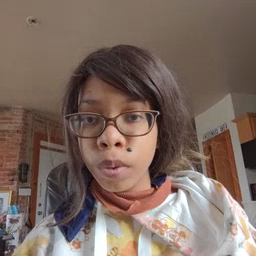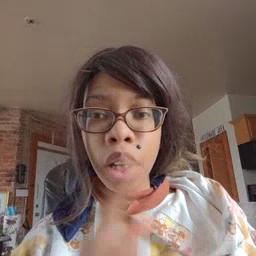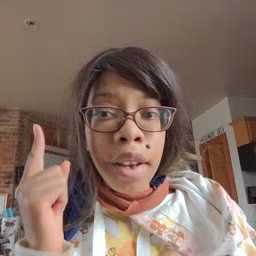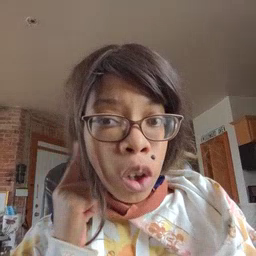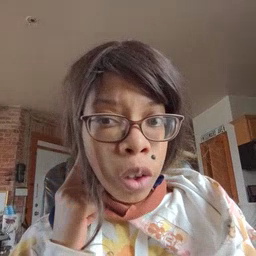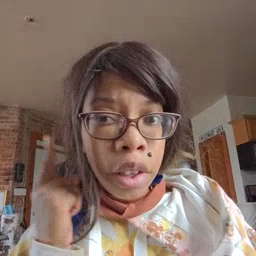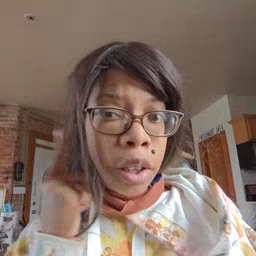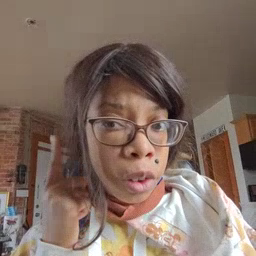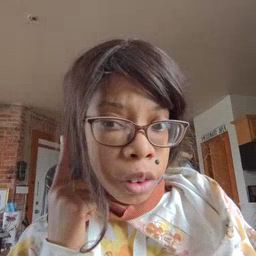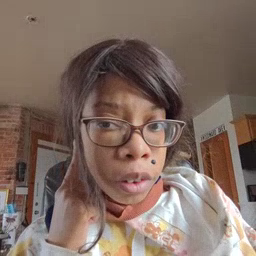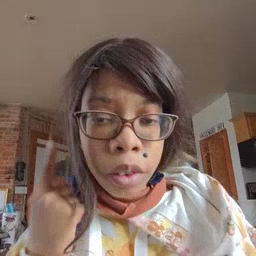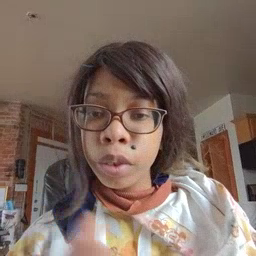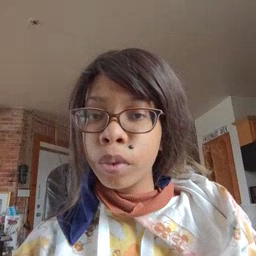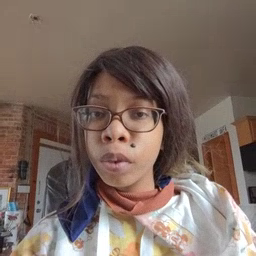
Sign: hear